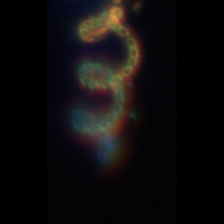
Taxon: Chaetoceros
Group: Diatoms